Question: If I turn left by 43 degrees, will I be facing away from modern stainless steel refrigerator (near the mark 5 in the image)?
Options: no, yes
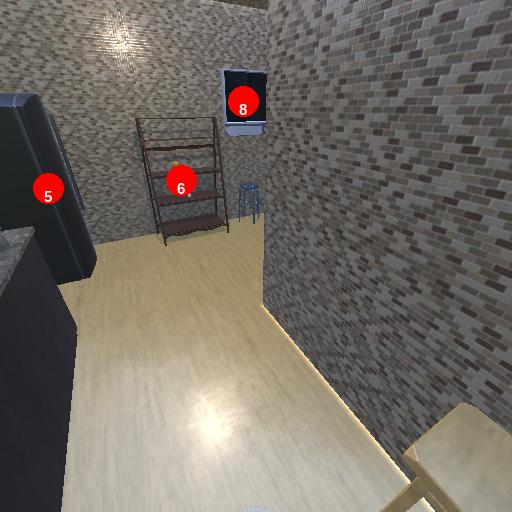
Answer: no